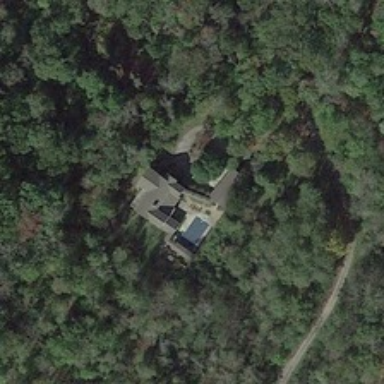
A house was surrounded by dense woods .